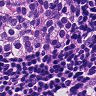
Metastatic tissue present: yes